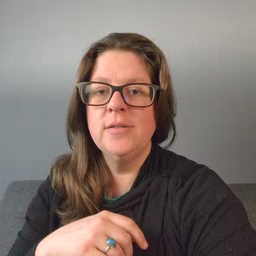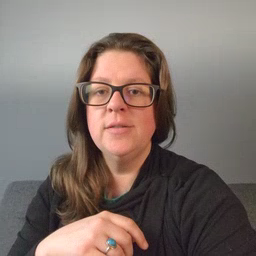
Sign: garbage